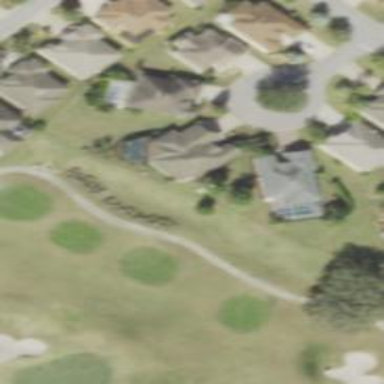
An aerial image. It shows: Golf cartpath that is also road path.